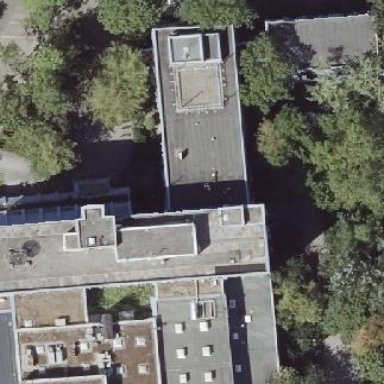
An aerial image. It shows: Part of building.